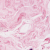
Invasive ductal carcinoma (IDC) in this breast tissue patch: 0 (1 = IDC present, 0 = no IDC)